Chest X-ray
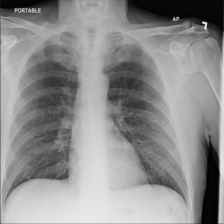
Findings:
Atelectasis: negative
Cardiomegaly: negative
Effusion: negative
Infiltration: negative
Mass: negative
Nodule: negative
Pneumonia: negative
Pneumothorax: negative
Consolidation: negative
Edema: negative
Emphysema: negative
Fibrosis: negative
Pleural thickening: negative
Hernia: negative